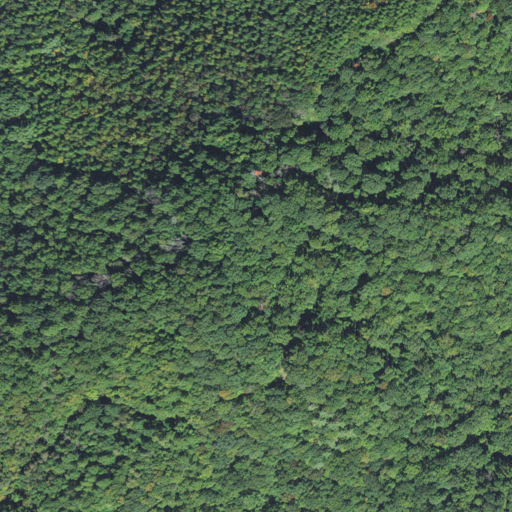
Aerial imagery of ridge(s) in North Carolina named Hurricane Ridge containing only deciduous forest